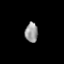
Tissue: prostate
Cell type: T cells
Senescence score: 0.6967
Nuclear area (px): 247
Mean DAPI intensity: 151.563